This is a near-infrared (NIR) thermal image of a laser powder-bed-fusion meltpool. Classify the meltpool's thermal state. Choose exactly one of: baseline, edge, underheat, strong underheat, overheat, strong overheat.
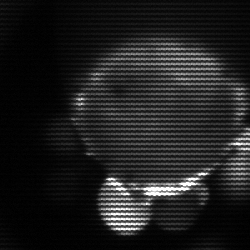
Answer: edge